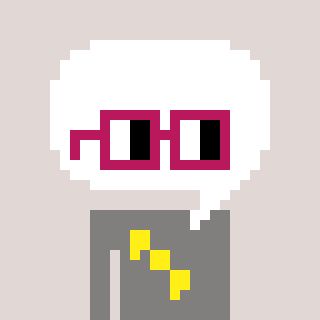
a pixel art character with square dark red glasses, a speech bubble-shaped head and a bluegrey-colored body on a warm background